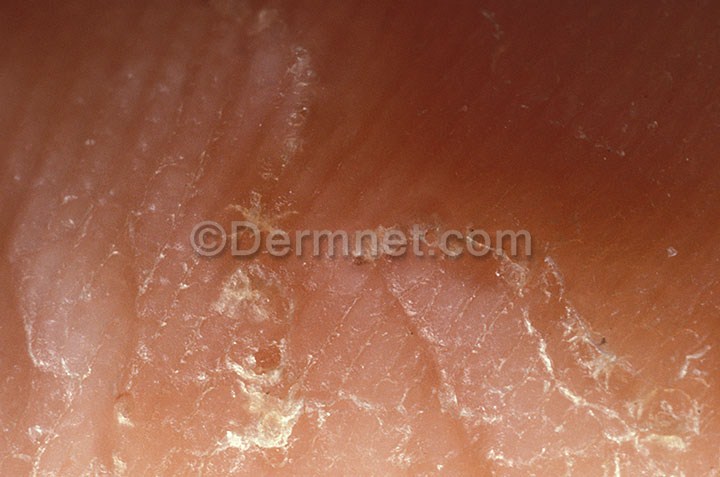
Disease: Scabies Lyme Disease and other Infestations and Bites